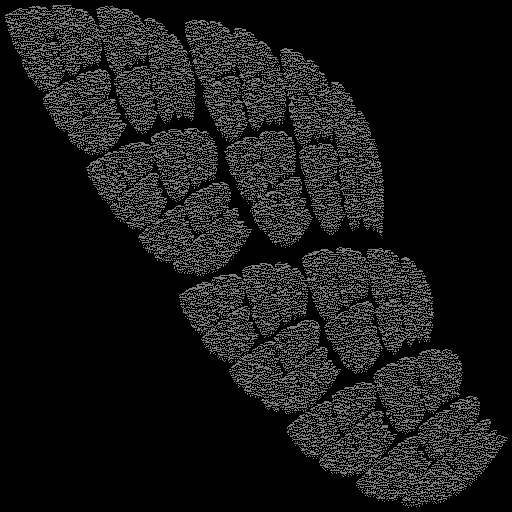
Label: shieldfern